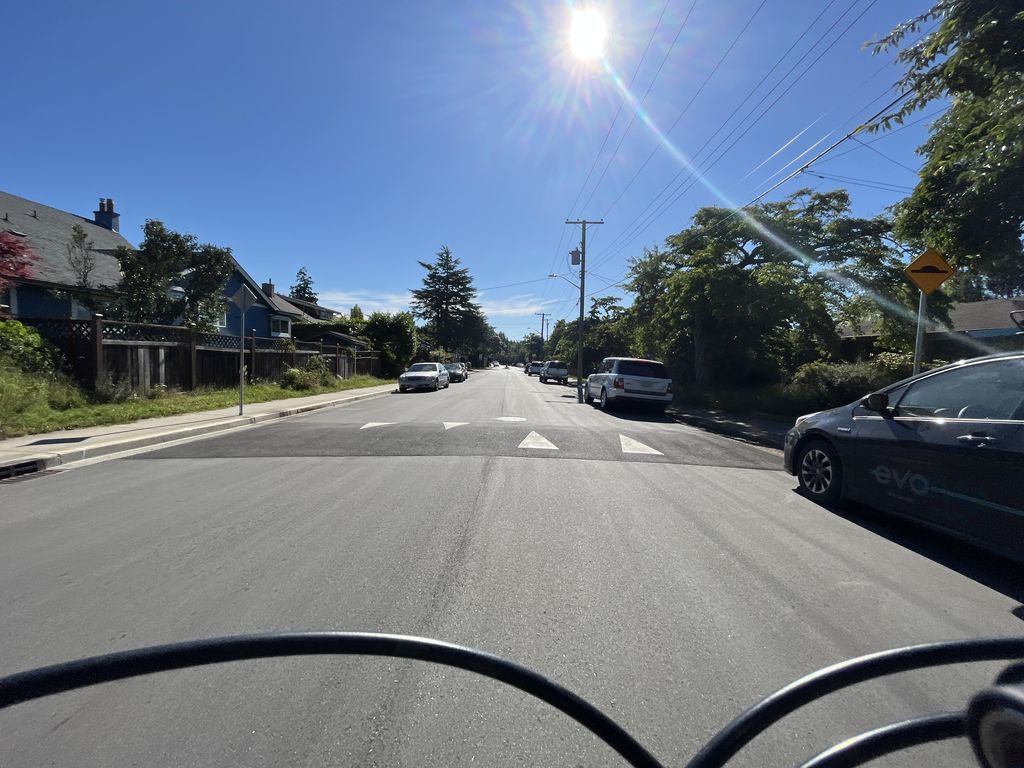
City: victoria